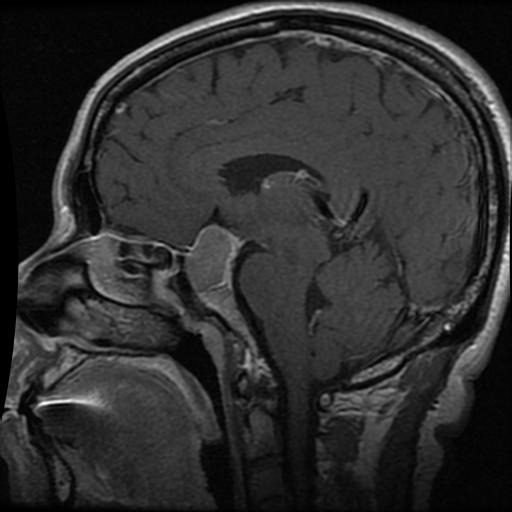
Label: pituitary